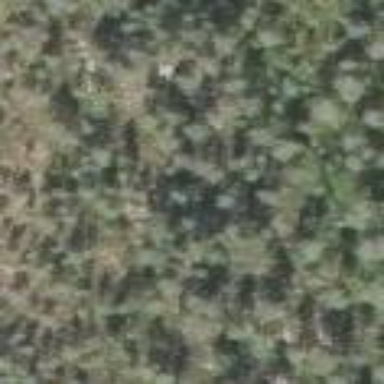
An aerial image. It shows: Woodland consisting mainly of needle-leaved trees.